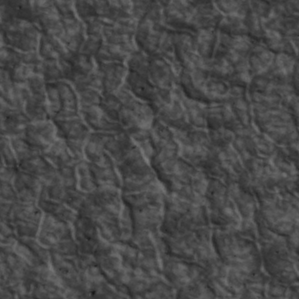
Label: non_frost